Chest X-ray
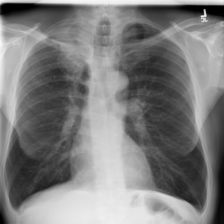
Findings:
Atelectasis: negative
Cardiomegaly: negative
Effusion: negative
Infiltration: negative
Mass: positive
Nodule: negative
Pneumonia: negative
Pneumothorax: negative
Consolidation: positive
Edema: negative
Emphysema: positive
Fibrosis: negative
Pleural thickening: negative
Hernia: negative